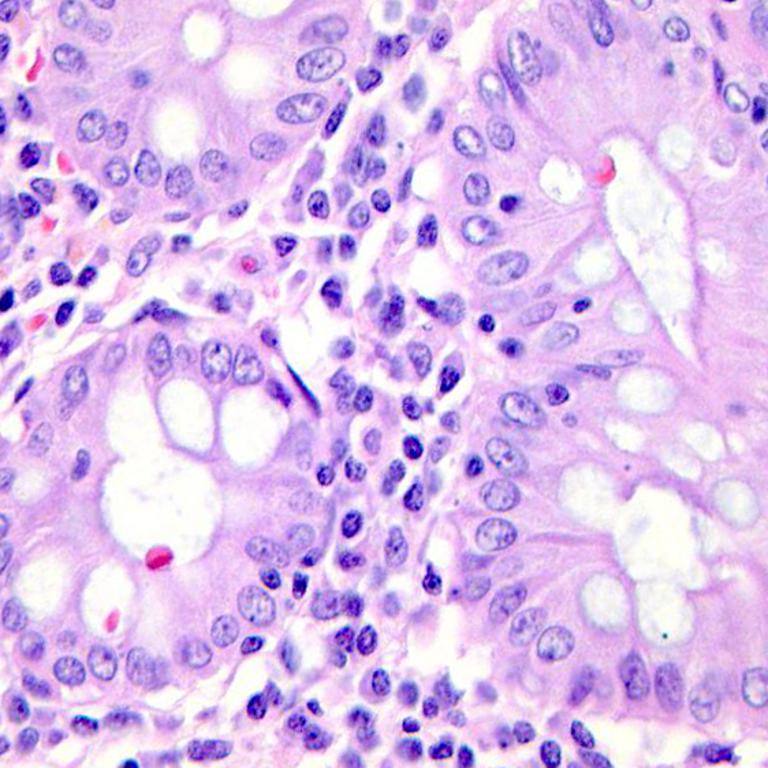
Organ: colon
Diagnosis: benign